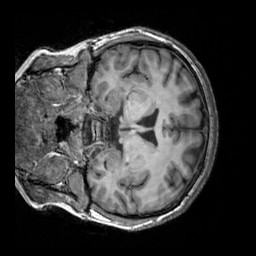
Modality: T1w
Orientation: coronal
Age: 44
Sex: female
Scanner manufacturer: siemens
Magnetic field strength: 3 T
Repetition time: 2.3 s
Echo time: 0.00303 s